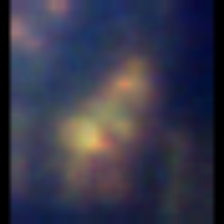
Taxon: Diatom_aggregate
Group: Diatoms